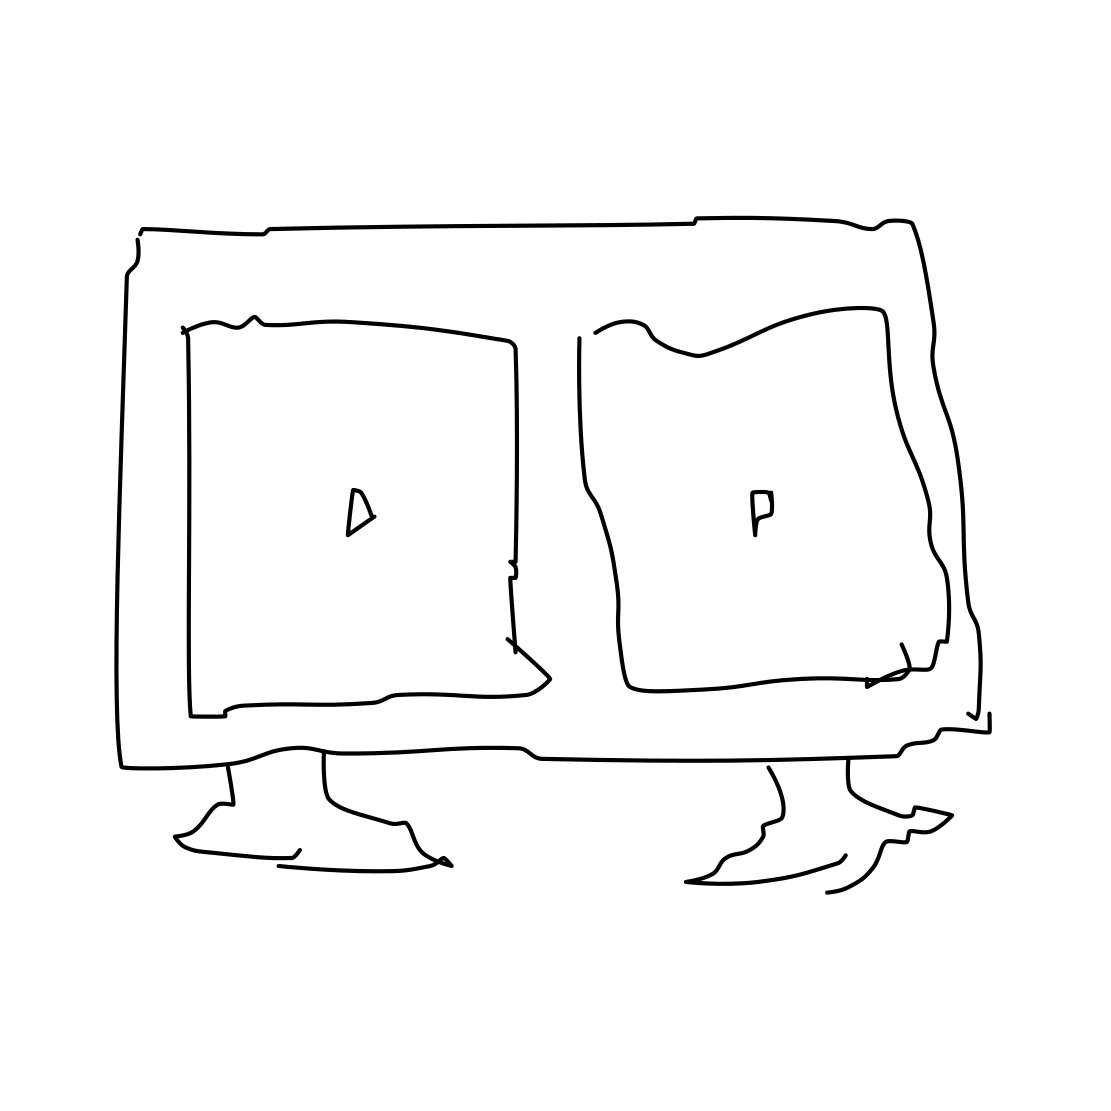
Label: cabinet